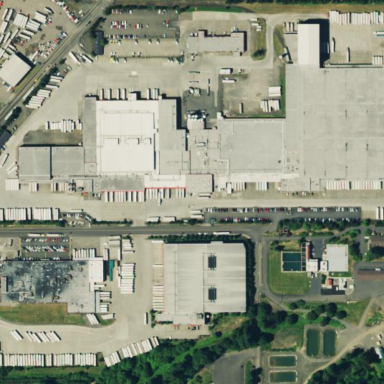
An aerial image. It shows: Industrial area.